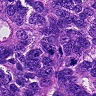
Metastatic tissue present: yes